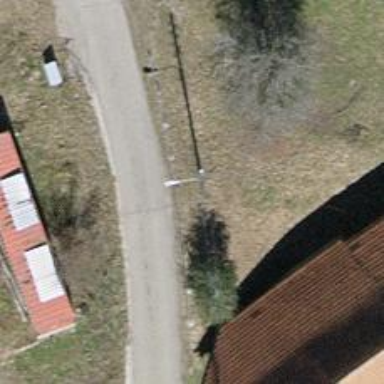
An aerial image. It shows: Power pole.